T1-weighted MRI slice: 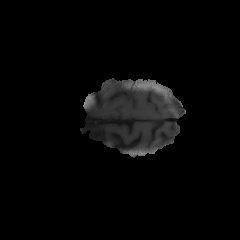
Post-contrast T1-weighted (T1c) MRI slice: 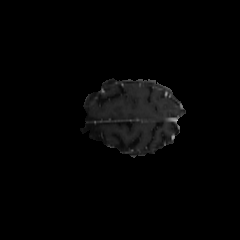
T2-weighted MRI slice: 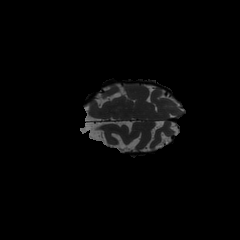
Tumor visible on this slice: no